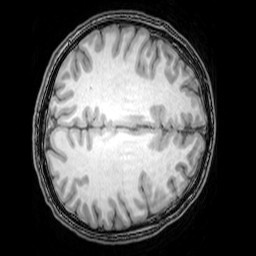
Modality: T1w
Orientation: axial
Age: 20
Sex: male
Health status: healthy
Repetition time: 0.081 s
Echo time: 0.037 s